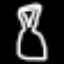
Label: hourglass